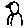
Label: bird